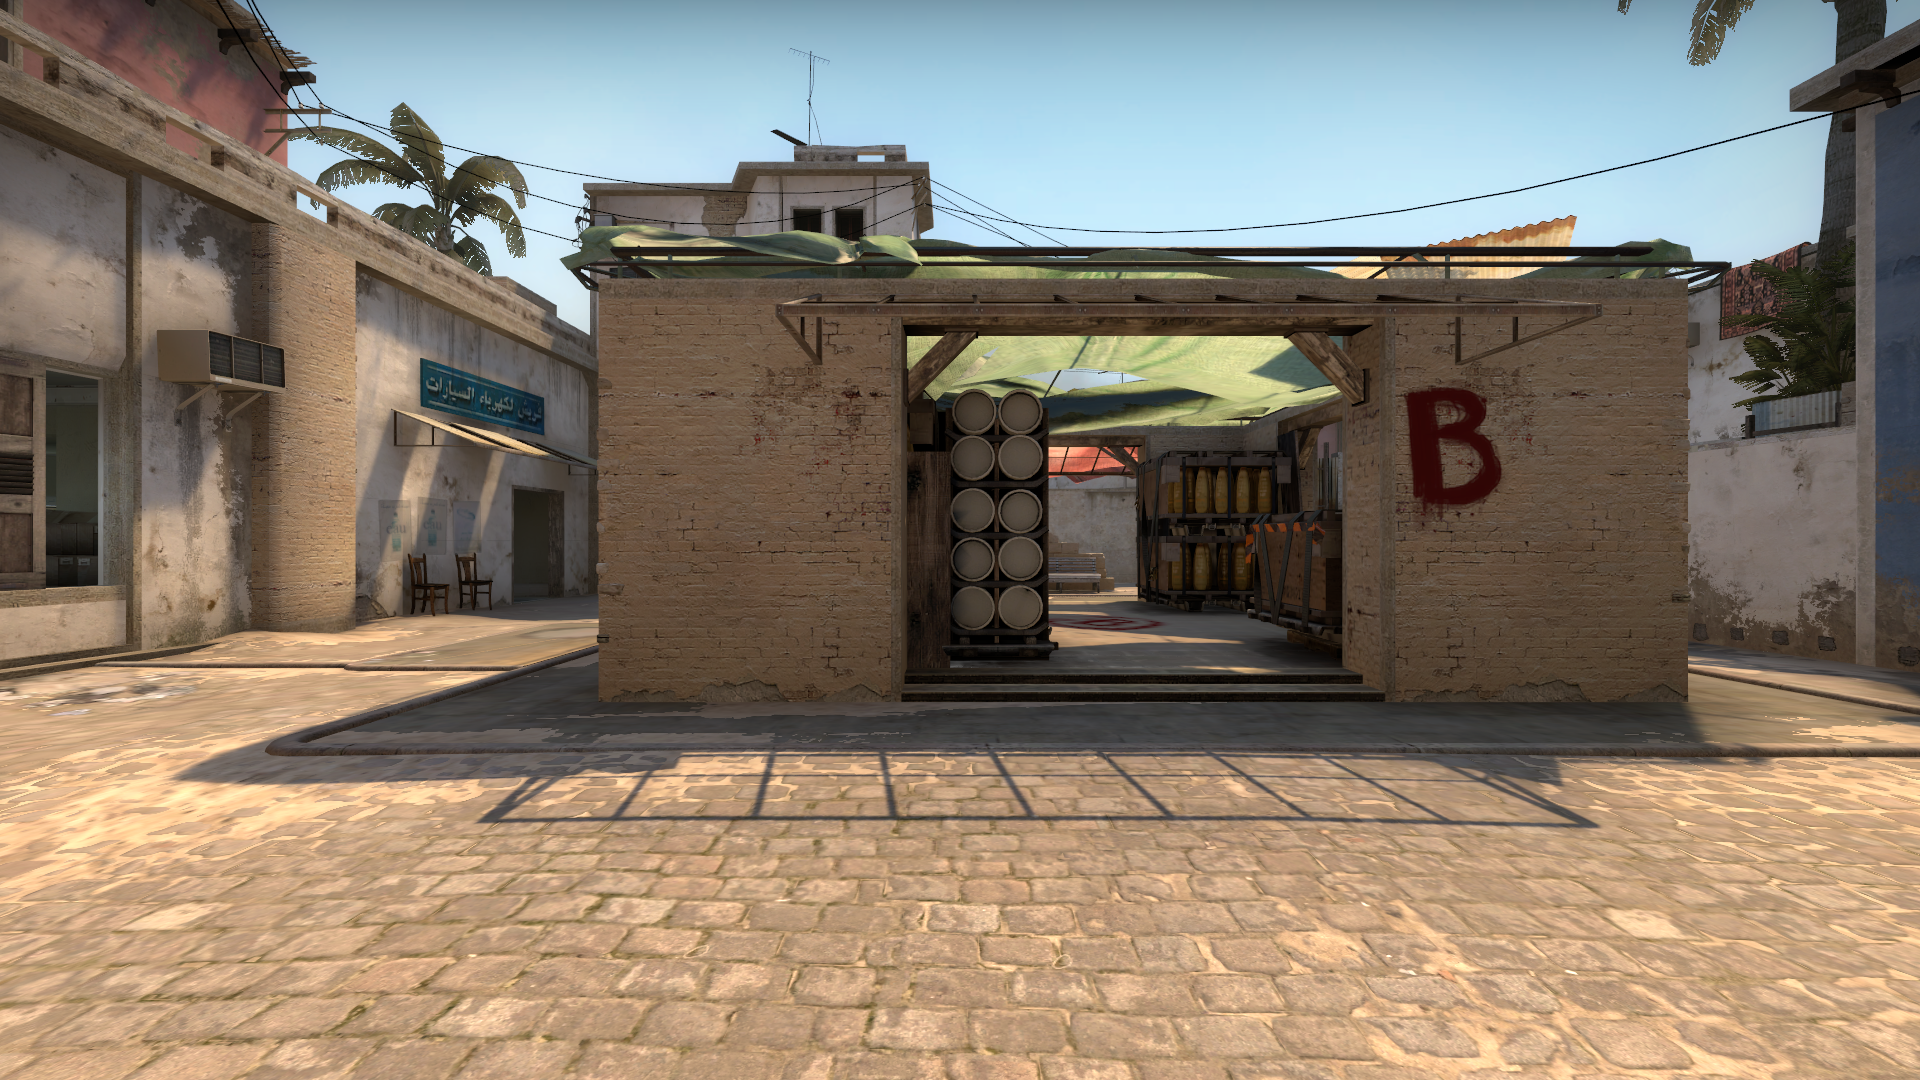
Map: de_mirage